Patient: sex F, age 53
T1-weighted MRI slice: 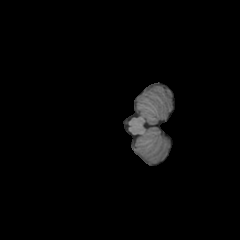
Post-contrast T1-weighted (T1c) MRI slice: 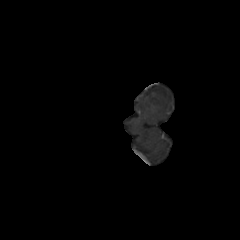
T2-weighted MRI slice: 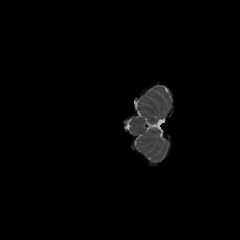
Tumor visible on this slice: no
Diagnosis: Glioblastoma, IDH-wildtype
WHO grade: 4